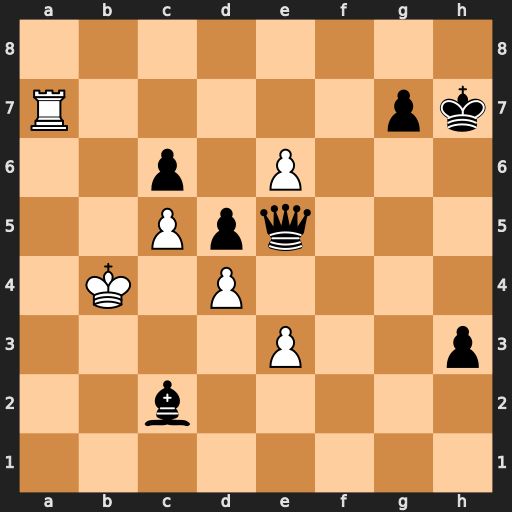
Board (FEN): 8/R5pk/2p1P3/2Ppq3/1K1P4/4P2p/2b5/8
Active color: w
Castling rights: -
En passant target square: -
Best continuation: dxe5 h2 Ra1